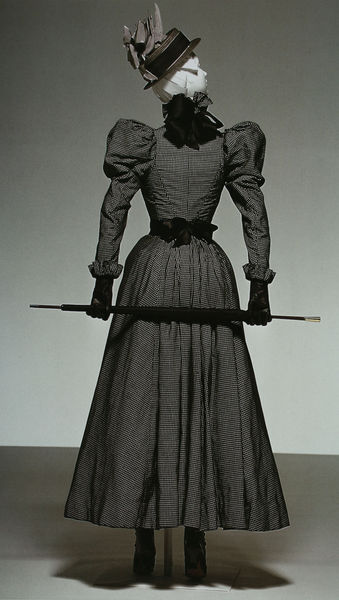
Titel: Tageskleid
Standort: Kyoto (Japan)
Institution: Kyoto Costume Institute
Schlagwörter: kopf, weiß, frau, grau, handschuh, handschuhe, hut, kleid, rücken, schwarz, dame, gürtel, regenschirm, schirm, sonnenschirm, karo, mode, muster, rock, schleife, blond, band, bluse, halten, kleidung, kragen, tot, boden, gewand, kostüm, mantel, stoff, schleifen, puffärmel, schultern, seide, taille, japan, schuhe, jugendstil, verzierung, rüschen, satin, foto, fotografie, photographie, spaziergang, streiffen, minimalistisch, leblos, form, schnitt, waffe, hutschmuck, bürgertum, stiefel, puppe, ausgehen, photo, biedermeier, tageskleid, gewebe, bänder, textil, fotographie, haltend, graphit, hur, damenmode, kyoto, reißverschluss, ausgehkleid, costume, rück, standpuppe, antrazit, bland, greu, mary poppins